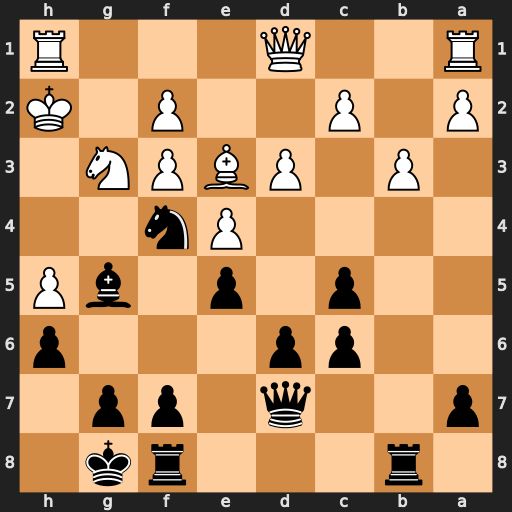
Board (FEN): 1r3rk1/p2q1pp1/2pp3p/2p1p1bP/4Pn2/1P1PBPN1/P1P2P1K/R2Q3R
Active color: b
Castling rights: -
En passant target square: -
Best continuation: Qh3+ Kg1 Qg2#